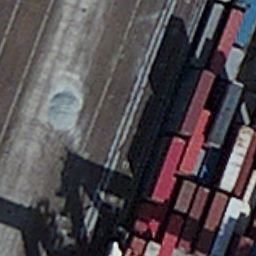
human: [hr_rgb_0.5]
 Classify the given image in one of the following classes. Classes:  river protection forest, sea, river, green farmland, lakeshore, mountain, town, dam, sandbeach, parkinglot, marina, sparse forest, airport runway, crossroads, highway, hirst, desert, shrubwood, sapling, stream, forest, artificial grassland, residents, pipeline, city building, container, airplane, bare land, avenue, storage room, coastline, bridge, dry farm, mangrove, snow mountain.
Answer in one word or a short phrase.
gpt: container